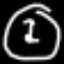
Label: clock